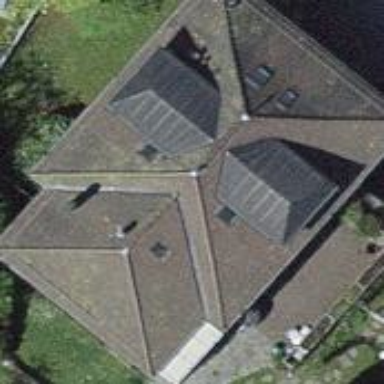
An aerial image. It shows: House with hipped roof.